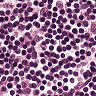
Metastatic tissue present: no